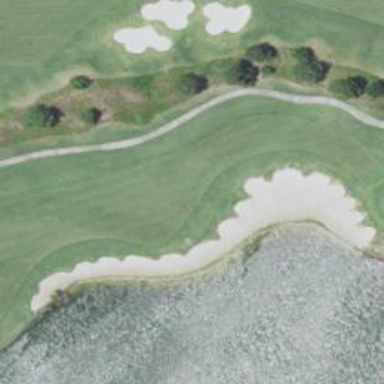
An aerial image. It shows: Golf hole.